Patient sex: M
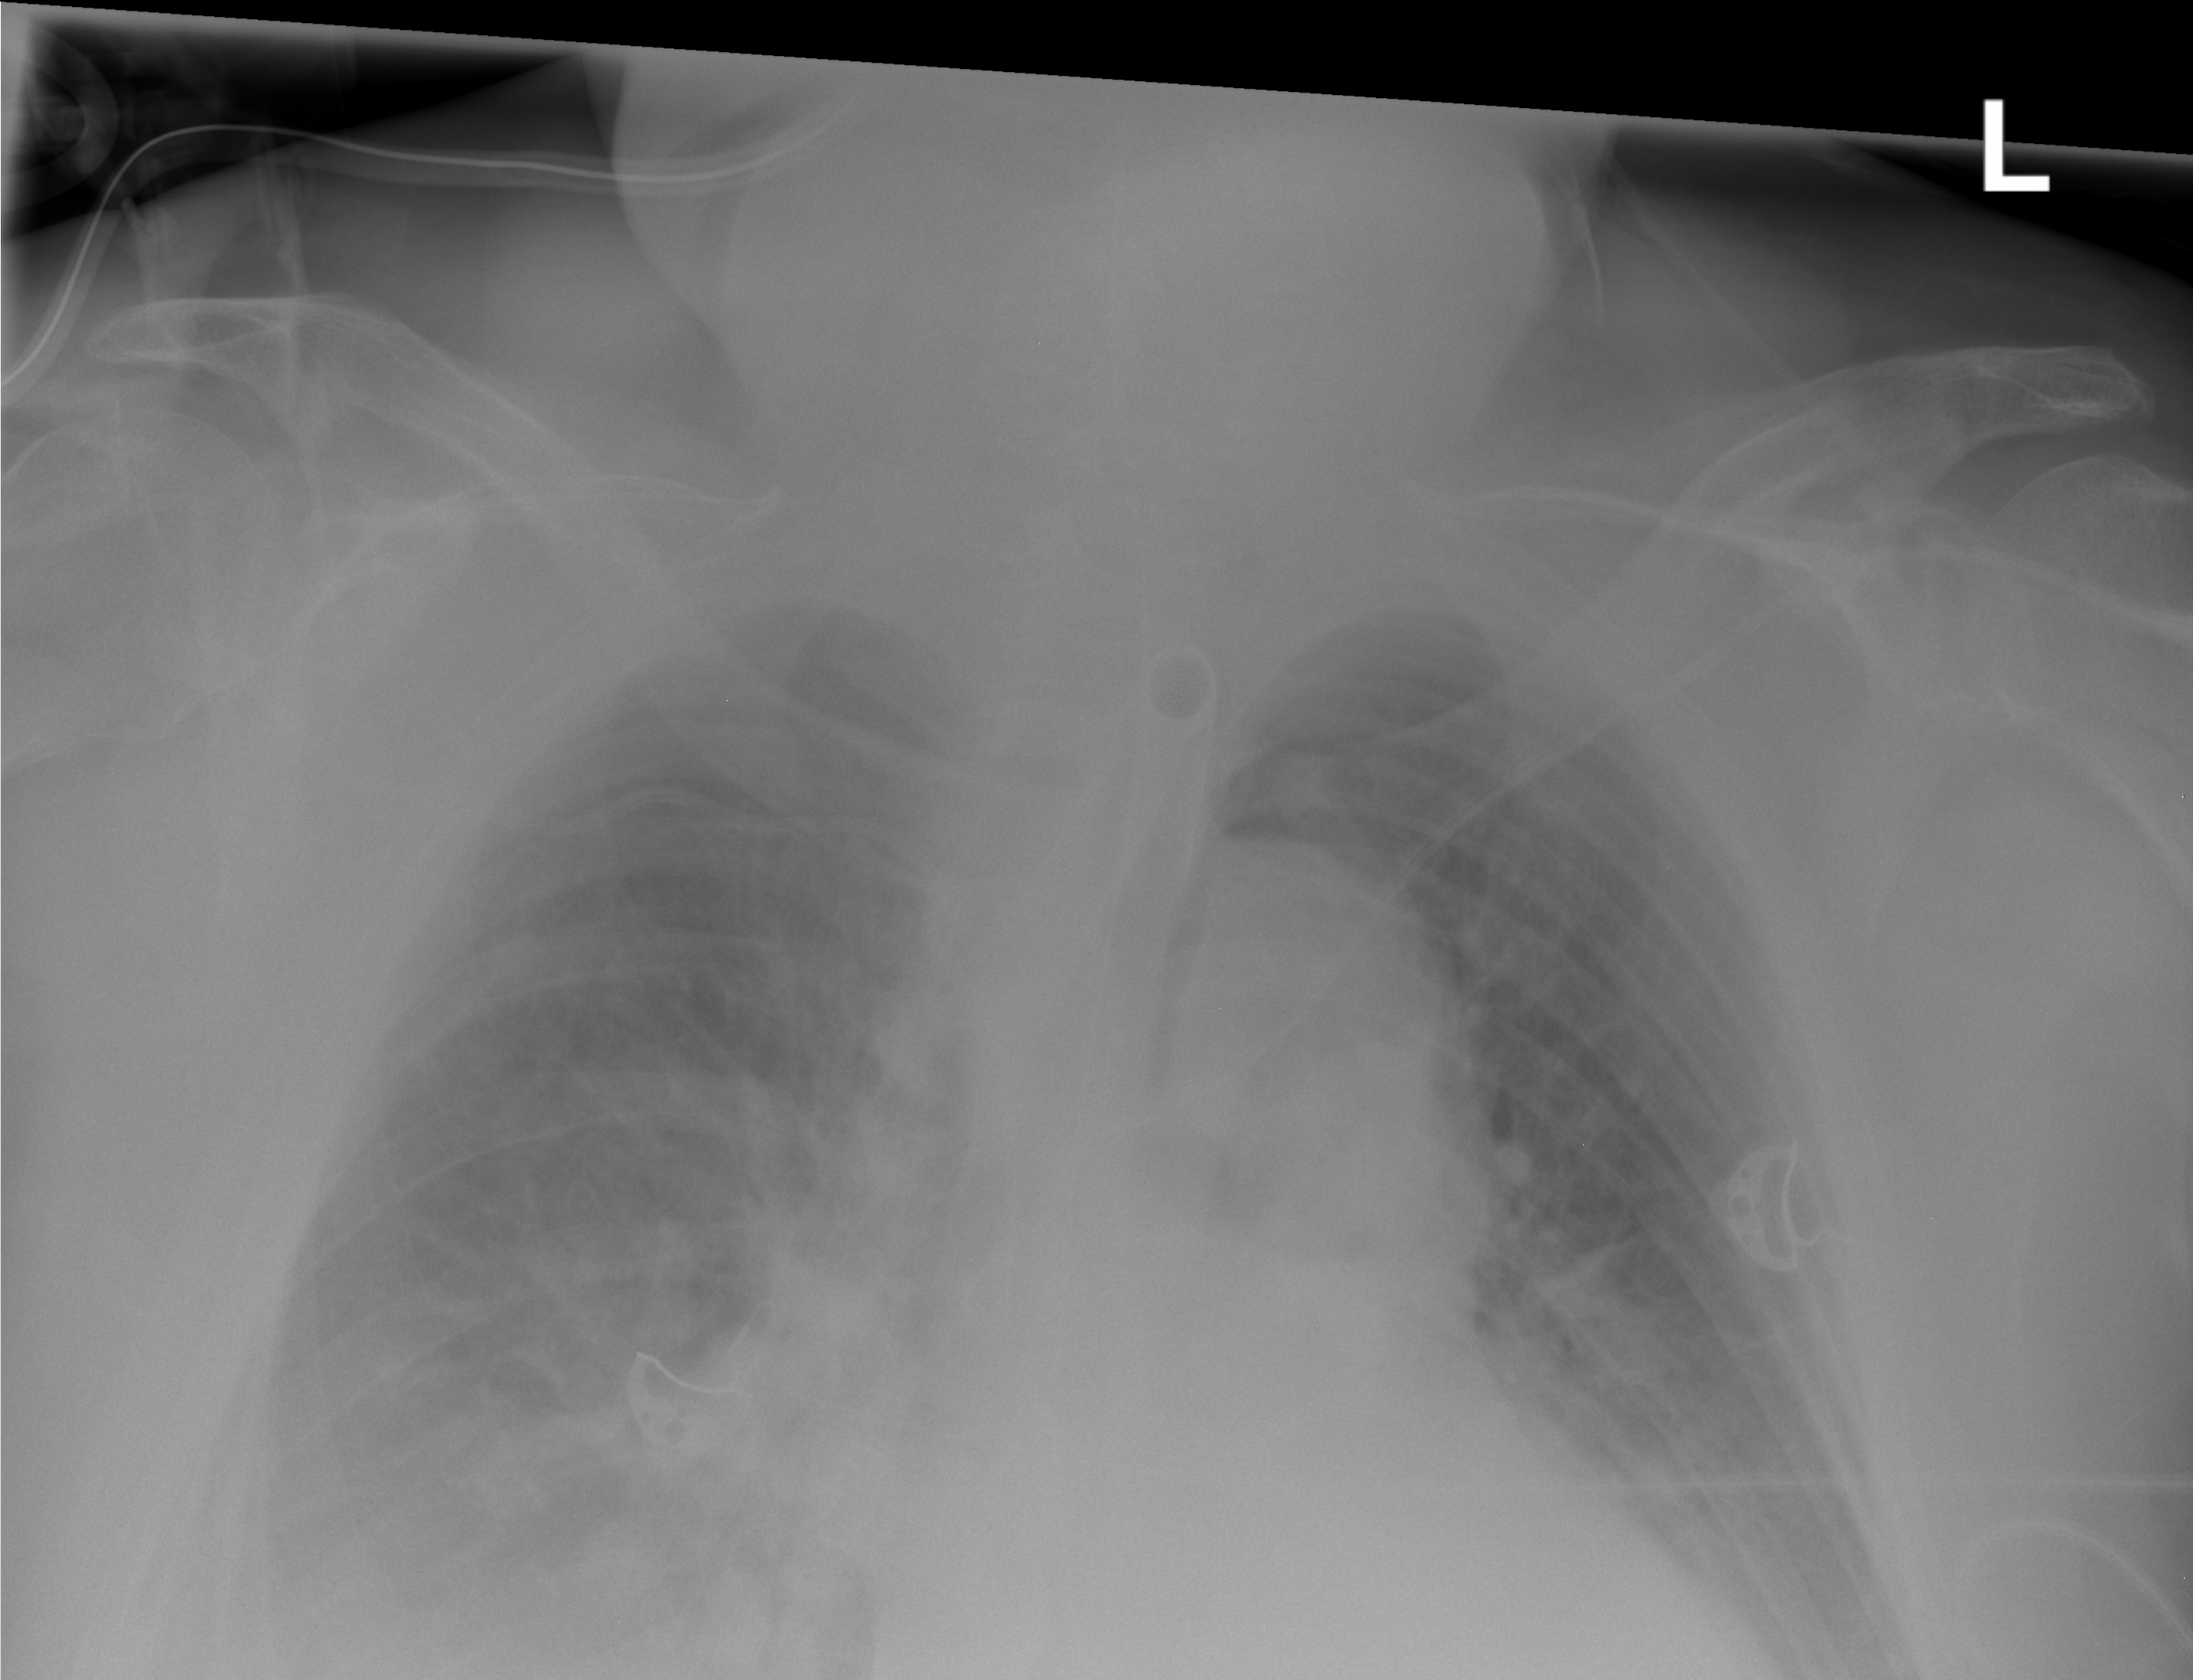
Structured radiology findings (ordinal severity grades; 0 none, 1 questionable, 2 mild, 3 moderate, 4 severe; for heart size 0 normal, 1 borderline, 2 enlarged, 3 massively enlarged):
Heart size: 2
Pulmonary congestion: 0
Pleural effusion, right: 2
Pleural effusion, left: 2
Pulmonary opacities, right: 3
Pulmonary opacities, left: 2
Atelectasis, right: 2
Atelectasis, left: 2